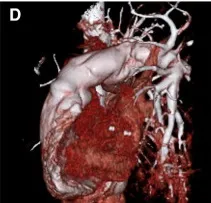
Preoperative and postoperative data. (D,E) are postoperative pulmonary artery CTA images demonstrating restoration of normal diameter in the main pulmonary artery, approximately 2.6 cm.
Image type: radiology (ct)